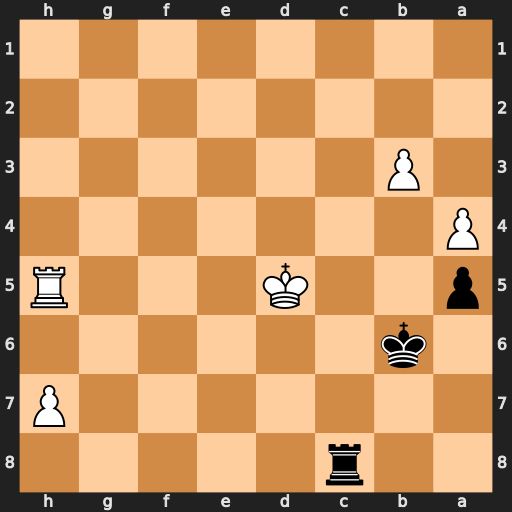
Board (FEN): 2r5/7P/1k6/p2K3R/P7/1P6/8/8
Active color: b
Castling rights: -
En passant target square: -
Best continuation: Rc5+ Ke4 Rxh5 h8=Q Rxh8